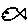
Label: fish